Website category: university
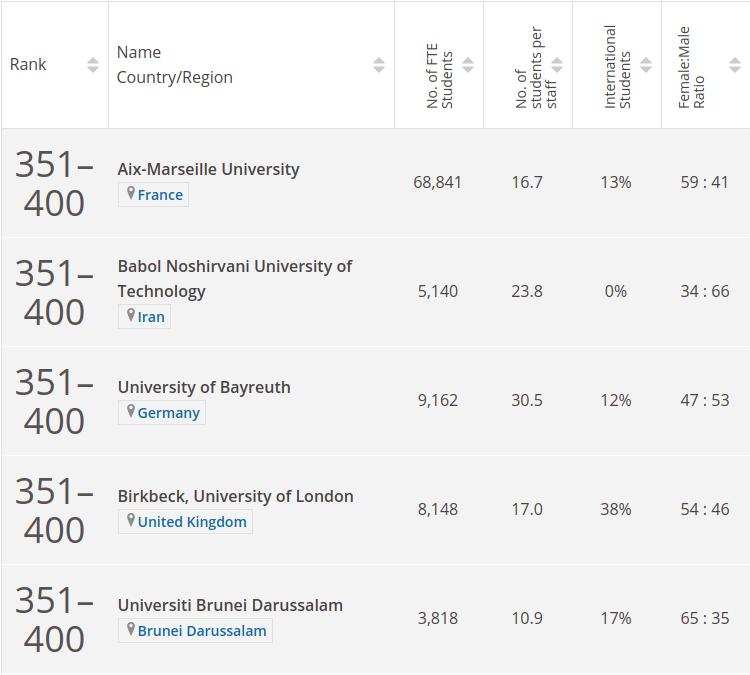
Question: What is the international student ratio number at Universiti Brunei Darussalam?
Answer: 17%

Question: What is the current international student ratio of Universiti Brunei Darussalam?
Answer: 17%

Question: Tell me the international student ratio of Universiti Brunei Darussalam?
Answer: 17%

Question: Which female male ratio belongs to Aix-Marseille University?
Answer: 59 : 41

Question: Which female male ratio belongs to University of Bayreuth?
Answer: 47 : 53

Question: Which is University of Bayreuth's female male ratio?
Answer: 47 : 53

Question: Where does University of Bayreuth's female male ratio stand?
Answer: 47 : 53

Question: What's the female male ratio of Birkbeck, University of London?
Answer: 54 : 46

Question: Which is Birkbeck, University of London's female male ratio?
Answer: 54 : 46

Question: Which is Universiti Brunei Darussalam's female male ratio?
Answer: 65 : 35

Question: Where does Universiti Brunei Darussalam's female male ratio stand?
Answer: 65 : 35

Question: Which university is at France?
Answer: Aix-Marseille University

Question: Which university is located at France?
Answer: Aix-Marseille University

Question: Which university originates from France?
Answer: Aix-Marseille University

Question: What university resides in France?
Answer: Aix-Marseille University

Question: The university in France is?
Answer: Aix-Marseille University

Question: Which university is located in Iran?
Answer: Babol Noshirvani University of Technology

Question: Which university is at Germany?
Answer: University of Bayreuth

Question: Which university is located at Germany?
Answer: University of Bayreuth

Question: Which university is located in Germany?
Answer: University of Bayreuth

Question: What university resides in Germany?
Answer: University of Bayreuth

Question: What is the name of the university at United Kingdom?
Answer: Birkbeck, University of London

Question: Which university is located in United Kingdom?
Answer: Birkbeck, University of London

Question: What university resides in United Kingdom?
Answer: Birkbeck, University of London

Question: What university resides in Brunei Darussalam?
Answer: Universiti Brunei Darussalam

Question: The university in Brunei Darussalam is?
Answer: Universiti Brunei Darussalam

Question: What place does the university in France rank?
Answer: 351400

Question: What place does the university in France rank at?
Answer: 351400

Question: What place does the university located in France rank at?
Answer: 351400

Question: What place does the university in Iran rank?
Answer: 351400

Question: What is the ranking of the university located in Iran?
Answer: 351400

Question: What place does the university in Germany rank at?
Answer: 351400

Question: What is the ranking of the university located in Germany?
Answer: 351400

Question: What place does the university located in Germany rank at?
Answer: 351400

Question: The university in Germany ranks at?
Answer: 351400

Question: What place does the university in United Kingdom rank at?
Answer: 351400

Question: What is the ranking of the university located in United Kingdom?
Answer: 351400

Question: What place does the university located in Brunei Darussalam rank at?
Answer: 351400